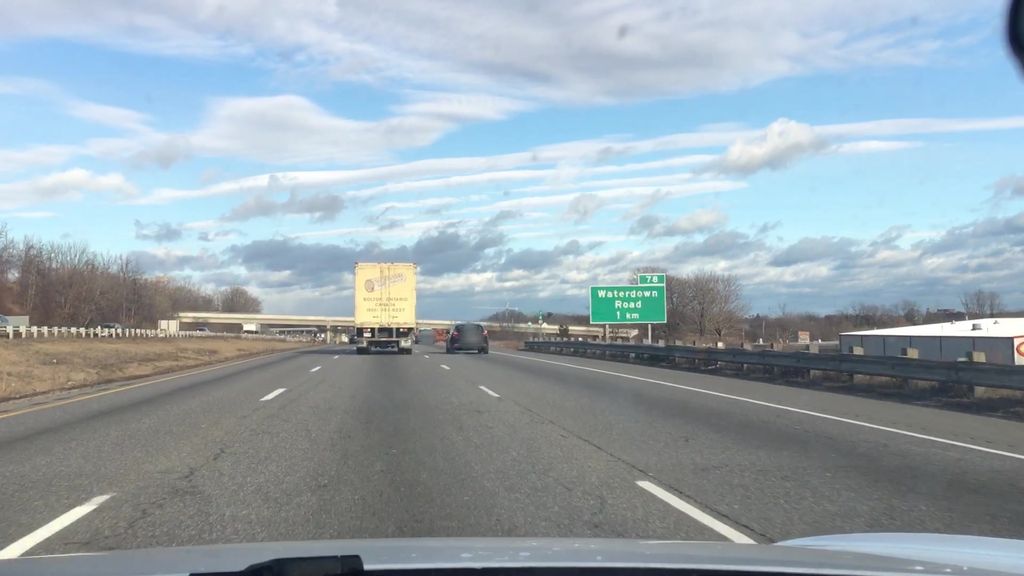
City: hamilton